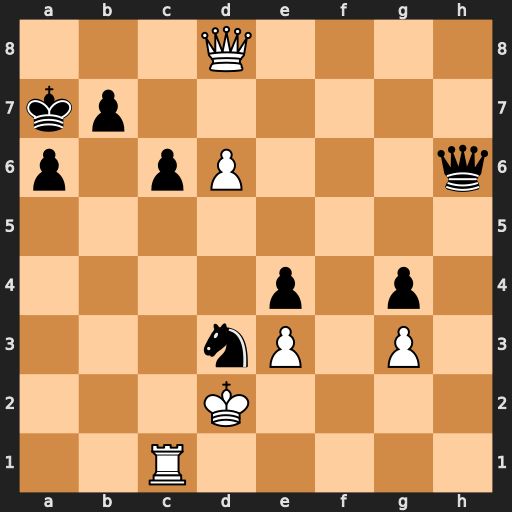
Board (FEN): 3Q4/kp6/p1pP3q/8/4p1p1/3nP1P1/3K4/2R5
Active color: w
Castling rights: -
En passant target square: -
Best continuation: Rb1 Nc5 Qb6+